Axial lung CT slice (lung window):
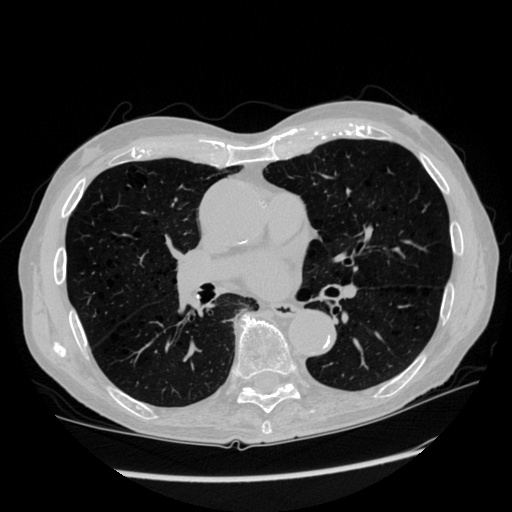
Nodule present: no